Question: Briefly described, I have 2 tables that have 'equivalent' rows in each other. The equivalencies are maintained in a 3rd Mapping table (which maps ID A to ID B). In a view I want to create a consolidated view that shows:
- - -
It's easier to explain graphically...
I have the following scenario (shown in picture linked below):
<URL>
I'm sure this is much simpler than it seems - I've been chewing on this for a little while and can't get it workable.
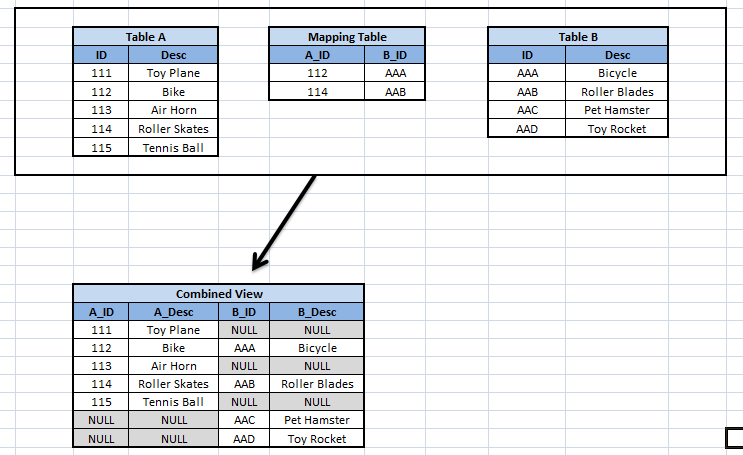
Answer: How about just
'''
select a.ID as A_ID, a.Desc as A_Desc, b.ID as B_ID, b.Desc as B_DESC
from Table_A as a left outer join Mapping_Table as m on a.ID = m.A_ID
full outer join Table_B as b on m.B_ID = b.ID
'''